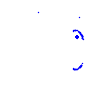
Particle: kaon